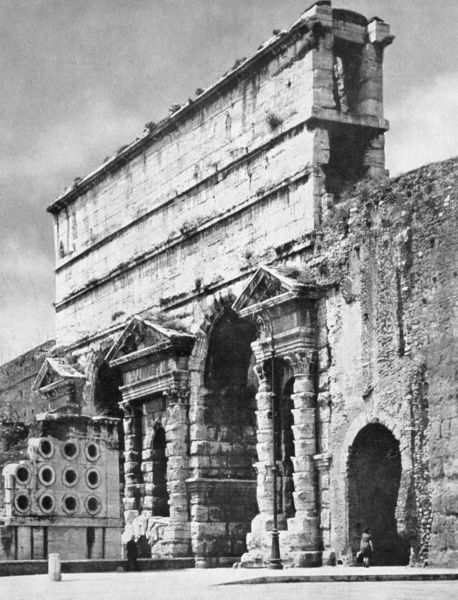
Titel: Porta Maggiore (Aussenansicht)
Standort: Roma
Institution: Porta Maggiore
Schlagwörter: himmel, mann, weiß, menschen, frankreich, frau, laterne, schwarz, straße, säule, säulen, dach, wand, architektur, mensch, sockel, stein, steine, brücke, kreis, rund, bogen, giebel, mauer, grenze, weis, platz, figuren, durchgang, tor, foto, fotografie, verfall, eingang, ruine, antike, mauerwerk, kreise, löcher, architrav, kapitelle, rom, kapitell, photo, römer, tore, stadttor, triumph, öffnung, antik, stadtmauer, baldachin, tempel, aquädukt, römisch, triumphbogen, attika, rustica, wahrzeichen, ausgrabung, abwasser, traverse, triuph, dreickecksgiebel, aquädukt petra, fototor, granze, esteine